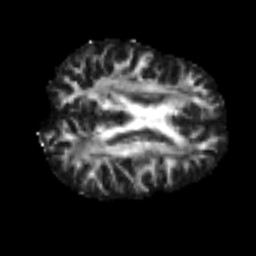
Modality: FA
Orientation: axial
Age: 62
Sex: male
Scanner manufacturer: siemens
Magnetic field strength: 3 T
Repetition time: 4.999 s
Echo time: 0.07946 s